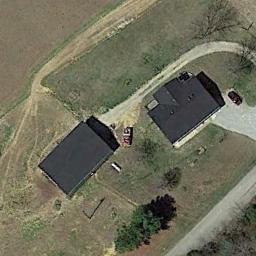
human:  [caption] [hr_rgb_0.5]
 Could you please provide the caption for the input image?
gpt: There are several houses on one side of the highway .

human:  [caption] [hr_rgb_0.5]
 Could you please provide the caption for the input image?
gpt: There are two buildings in the spare residential .

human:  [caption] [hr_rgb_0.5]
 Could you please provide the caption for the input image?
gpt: There are two gray houses in a sparse residential area surrounded by open spaces .

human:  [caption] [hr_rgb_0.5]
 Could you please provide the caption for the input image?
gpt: The sparse residential is on the bare land next to some trees and a road .

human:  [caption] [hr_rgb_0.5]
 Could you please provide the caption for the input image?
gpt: A sparse residential area with two black building on the green meadow .